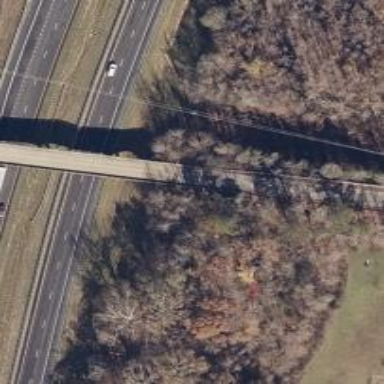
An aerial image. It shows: Unclassified road on asphalt surface crossing viaduct.